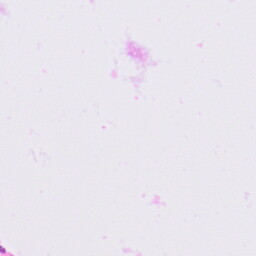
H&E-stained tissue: Lung